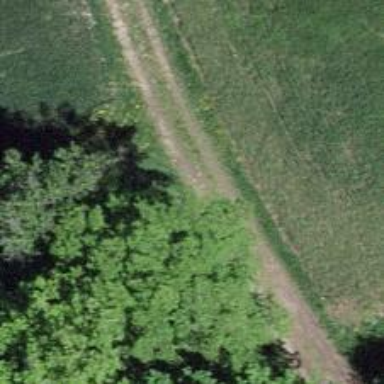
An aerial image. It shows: Track road with grade4 tracktype.